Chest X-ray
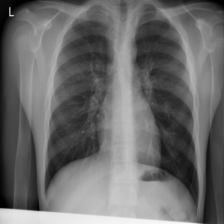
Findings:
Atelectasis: negative
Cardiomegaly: negative
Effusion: negative
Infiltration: negative
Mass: negative
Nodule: negative
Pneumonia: negative
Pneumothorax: negative
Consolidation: negative
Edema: negative
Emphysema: negative
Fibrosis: negative
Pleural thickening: negative
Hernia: negative